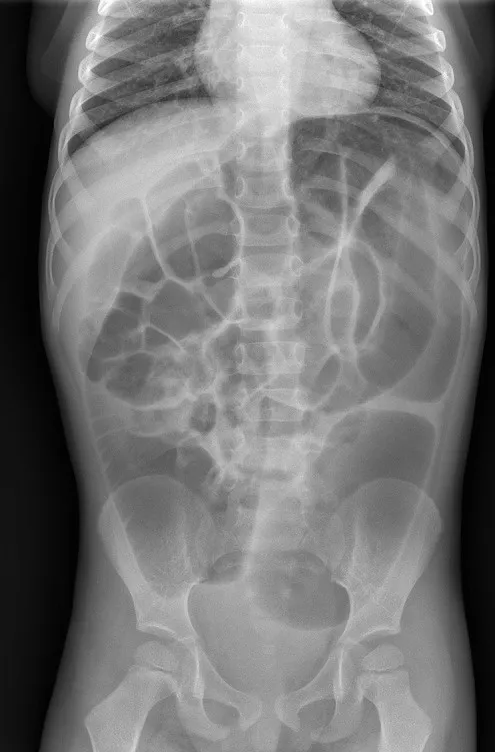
Postoperative plain X ray at the time diagnosis of eosinophilic myenteric gangliositis.
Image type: radiology (x_ray)